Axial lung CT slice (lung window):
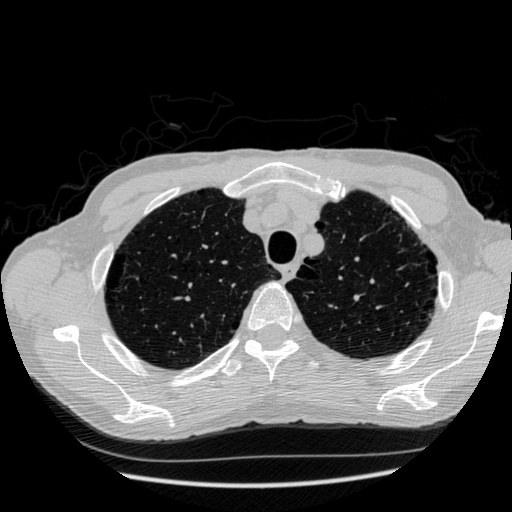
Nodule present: no